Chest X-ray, PA view. Patient: 74 years old, sex M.
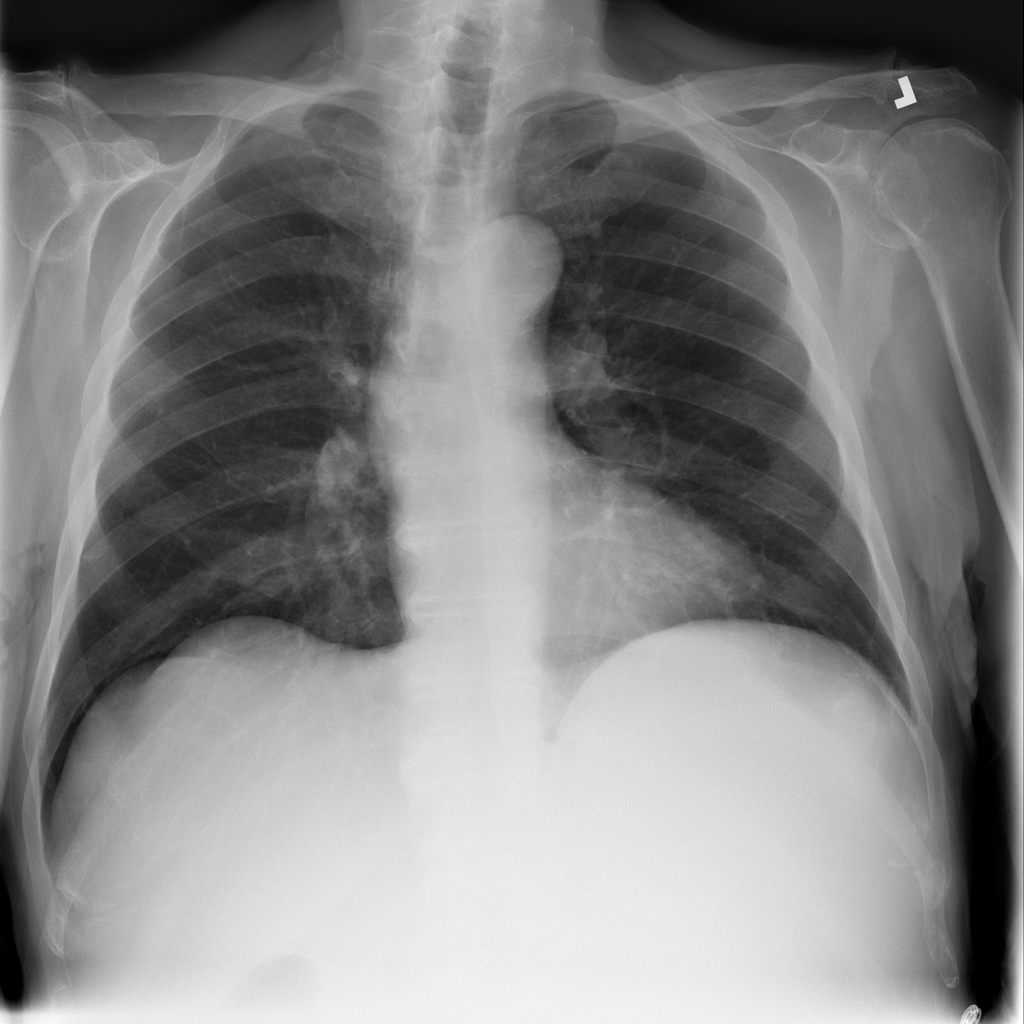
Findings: No Finding